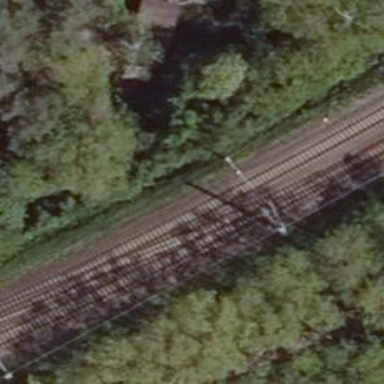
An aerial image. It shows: Railway track with contact lines for electrification.